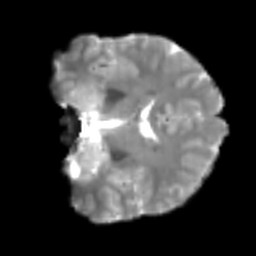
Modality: T2w
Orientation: coronal
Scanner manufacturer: siemens
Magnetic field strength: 3 T
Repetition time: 4 s
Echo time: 0.0594 s